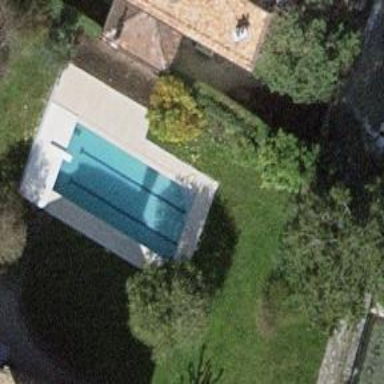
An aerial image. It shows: Swimming pool located in leisure land.